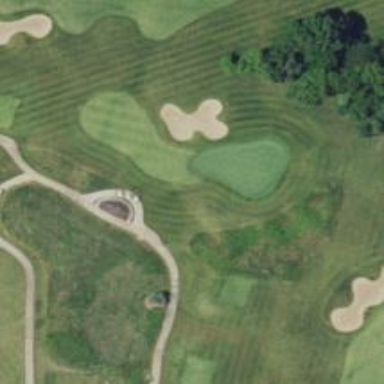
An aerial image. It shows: View of golf hole.